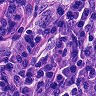
Metastatic tissue present: yes